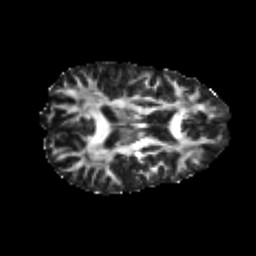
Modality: FA
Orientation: axial
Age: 25
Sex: male
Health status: healthy
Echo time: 0.074 s